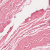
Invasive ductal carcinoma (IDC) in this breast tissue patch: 0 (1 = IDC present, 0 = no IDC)